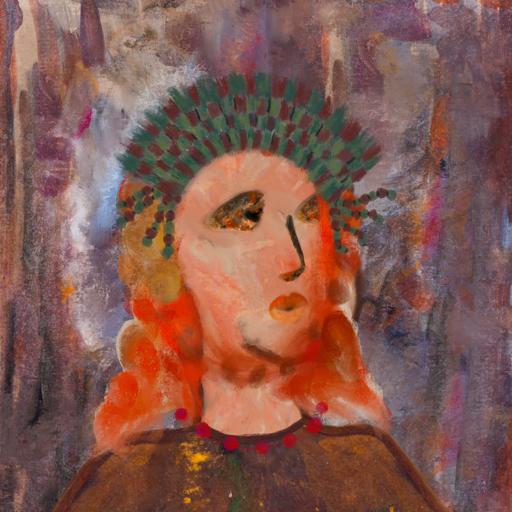
Background: Hypocrite, Head And Neck Side: Roy_Bahadur, Face Side: Gypsy_Queen, Bust: Comrade, Hair Side: Rupkatha, Head Accessory: After_Raid_Crown, Second Necklace: Blank, Necklace: Irani_3, Baby: Blank